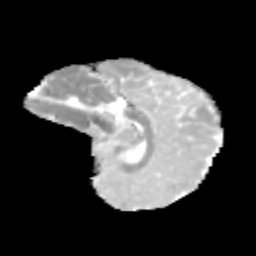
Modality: MD
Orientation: sagittal
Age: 9
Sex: female
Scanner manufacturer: siemens
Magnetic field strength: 3 T
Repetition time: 3.8 s
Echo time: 0.07 s